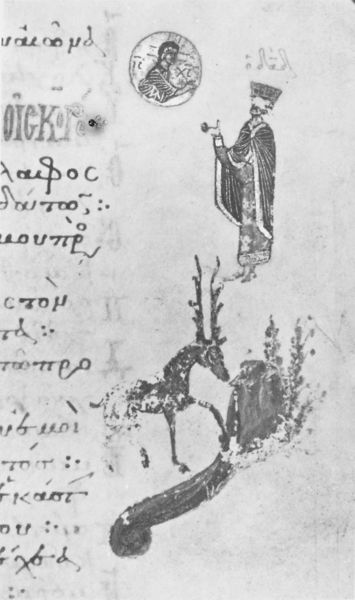
Titel: L'Illustration des Psautiers Grecs du Moyen Age (II)
Künstler: byzantinisch
Institution: London, British Museum
Schlagwörter: gott, mann, wasser, frau, zeichnung, tier, alt, natur, busch, kirche, gewand, mantel, pflanze, krone, schrift, rand, bischof, könig, papst, detail, buch, kreuz, seite, pfarrer, hirsch, christus, jesus, griechisch, priester, geweih, christentum, handschrift, schreibschrift, quelle, elch, würdenträger, orthodox, manusktipt, altzu